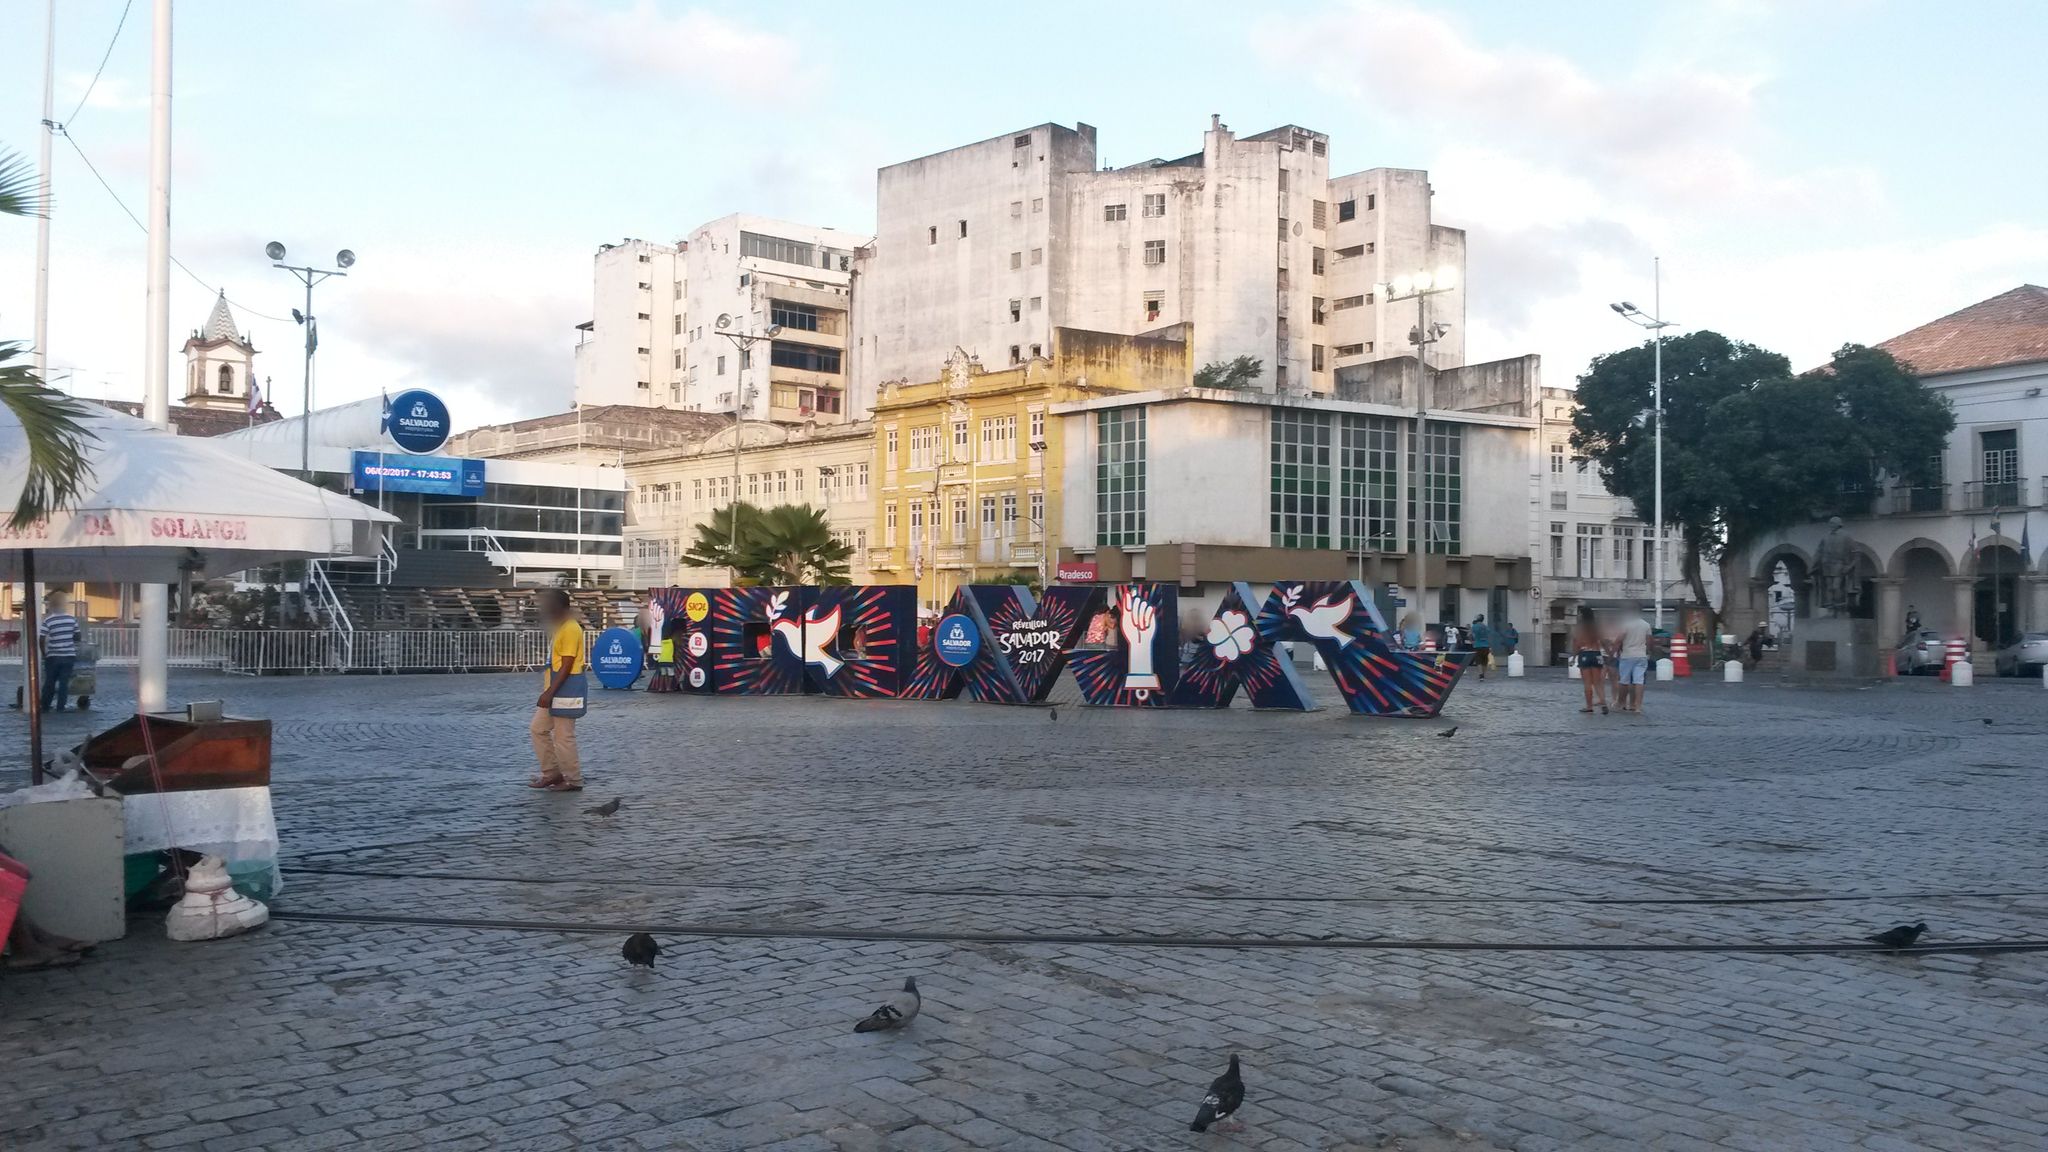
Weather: clear
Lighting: day
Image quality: good
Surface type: walking surface
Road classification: elevator
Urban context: urban centre
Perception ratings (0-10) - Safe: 2.42, Lively: 9.01, Beautiful: 6.4, Boring: 2.39, Depressing: 6.11, Wealthy: 2.96